Field crop: maize
Growth stage: 2
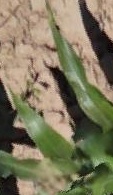
Species: maize